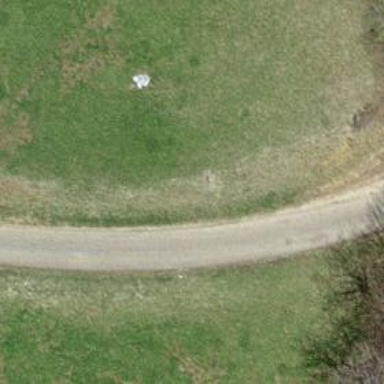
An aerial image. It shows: Unclassified road.